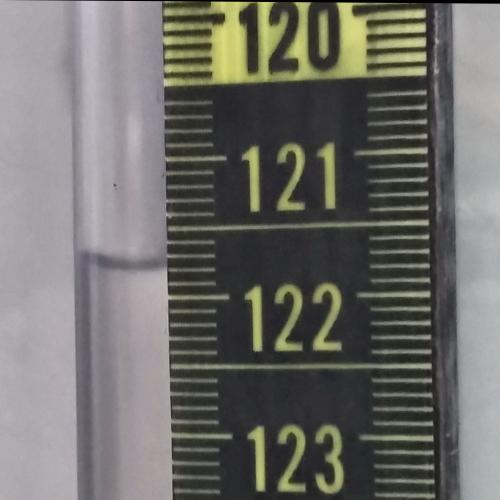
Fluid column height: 121.8 cm